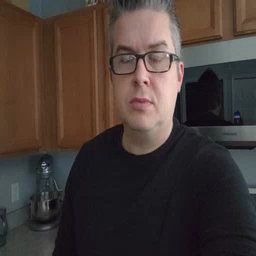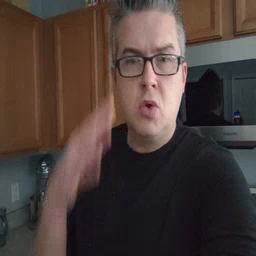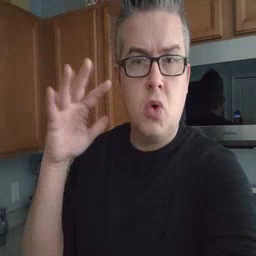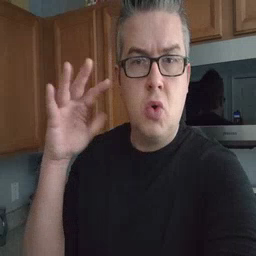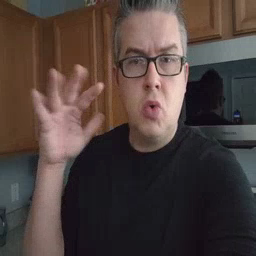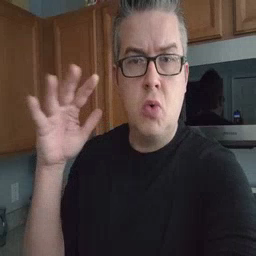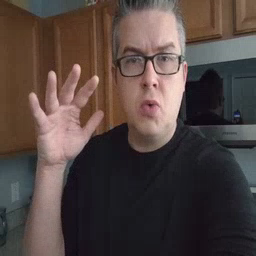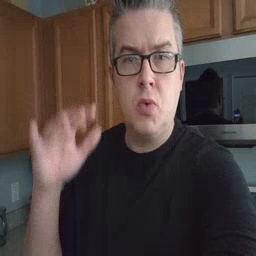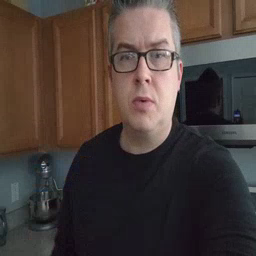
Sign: noisy